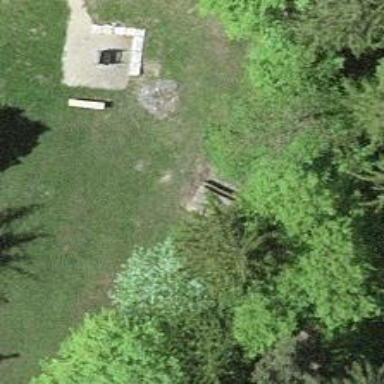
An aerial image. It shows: Picnic table located in leisure land area.